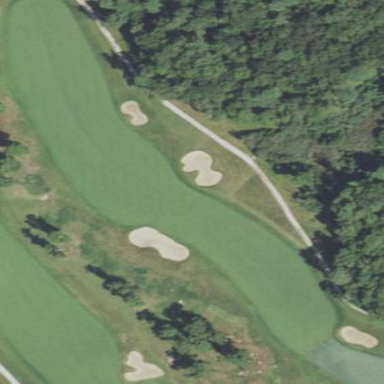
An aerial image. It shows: Grassy area designated as golf fairway.